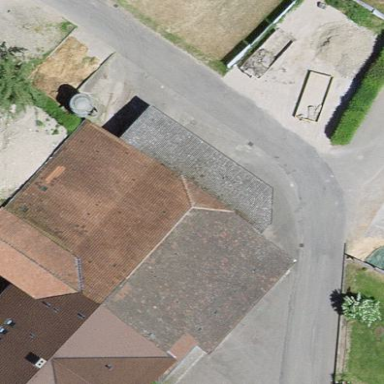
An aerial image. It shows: Farm building.